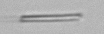
Label: fiber